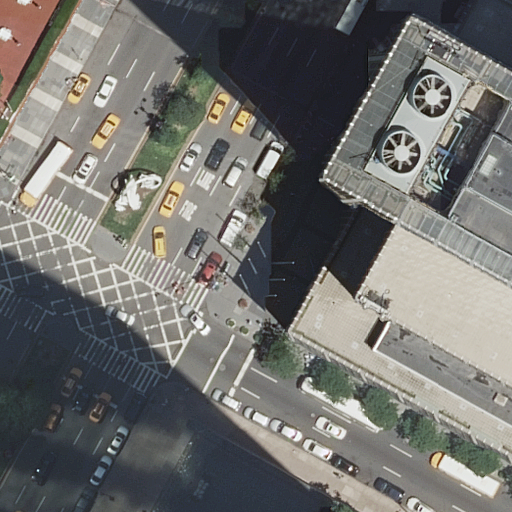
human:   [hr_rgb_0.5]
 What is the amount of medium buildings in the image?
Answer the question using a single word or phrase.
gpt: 0

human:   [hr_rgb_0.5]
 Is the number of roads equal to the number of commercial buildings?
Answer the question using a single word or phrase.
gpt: no

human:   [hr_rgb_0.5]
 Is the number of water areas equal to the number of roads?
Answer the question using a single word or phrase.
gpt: no

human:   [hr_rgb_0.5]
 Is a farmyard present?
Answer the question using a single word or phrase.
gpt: no

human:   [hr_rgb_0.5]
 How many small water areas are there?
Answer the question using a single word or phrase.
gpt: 0

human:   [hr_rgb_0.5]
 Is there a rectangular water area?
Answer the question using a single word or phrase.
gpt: yes

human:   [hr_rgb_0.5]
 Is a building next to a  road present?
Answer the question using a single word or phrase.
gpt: yes

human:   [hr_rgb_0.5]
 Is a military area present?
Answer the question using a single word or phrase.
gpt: no

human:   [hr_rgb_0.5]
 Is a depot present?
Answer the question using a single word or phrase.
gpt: no

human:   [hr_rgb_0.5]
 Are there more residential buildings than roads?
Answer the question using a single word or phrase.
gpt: no

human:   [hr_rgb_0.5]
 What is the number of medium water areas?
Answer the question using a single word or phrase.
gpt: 1

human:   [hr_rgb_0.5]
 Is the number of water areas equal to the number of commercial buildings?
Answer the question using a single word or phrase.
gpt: no

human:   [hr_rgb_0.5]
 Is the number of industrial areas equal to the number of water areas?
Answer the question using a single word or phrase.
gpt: no

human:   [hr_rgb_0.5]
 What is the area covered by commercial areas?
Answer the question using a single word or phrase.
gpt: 0m2

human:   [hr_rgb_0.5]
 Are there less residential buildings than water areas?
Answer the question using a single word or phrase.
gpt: yes

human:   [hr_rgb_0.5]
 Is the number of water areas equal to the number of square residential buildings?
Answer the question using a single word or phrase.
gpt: no

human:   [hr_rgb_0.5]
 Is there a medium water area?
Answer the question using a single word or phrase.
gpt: yes

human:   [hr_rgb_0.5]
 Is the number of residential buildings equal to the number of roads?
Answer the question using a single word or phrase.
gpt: no

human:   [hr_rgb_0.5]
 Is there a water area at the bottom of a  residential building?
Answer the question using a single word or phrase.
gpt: no

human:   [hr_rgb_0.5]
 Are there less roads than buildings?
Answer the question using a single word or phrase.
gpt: no

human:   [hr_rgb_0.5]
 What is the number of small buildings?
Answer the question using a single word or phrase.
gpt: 1

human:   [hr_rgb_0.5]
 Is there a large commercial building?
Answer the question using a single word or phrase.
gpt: yes

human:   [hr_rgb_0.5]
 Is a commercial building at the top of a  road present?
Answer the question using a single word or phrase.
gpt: yes

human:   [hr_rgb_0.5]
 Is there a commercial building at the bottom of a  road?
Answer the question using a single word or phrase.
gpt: no

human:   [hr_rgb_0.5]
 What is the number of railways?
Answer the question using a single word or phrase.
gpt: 0

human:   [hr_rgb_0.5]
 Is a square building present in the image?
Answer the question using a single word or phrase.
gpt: no

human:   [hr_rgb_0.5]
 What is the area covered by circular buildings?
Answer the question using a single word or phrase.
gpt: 0m2

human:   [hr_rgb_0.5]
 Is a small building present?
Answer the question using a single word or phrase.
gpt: yes

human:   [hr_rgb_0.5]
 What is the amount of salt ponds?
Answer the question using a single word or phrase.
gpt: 0

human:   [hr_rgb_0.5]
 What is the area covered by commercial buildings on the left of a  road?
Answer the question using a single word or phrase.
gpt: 2407m2

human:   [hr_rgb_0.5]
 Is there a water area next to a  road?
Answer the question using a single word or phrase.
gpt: yes

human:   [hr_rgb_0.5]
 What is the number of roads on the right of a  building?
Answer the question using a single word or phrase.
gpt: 3

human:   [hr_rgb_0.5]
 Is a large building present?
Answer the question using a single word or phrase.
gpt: yes

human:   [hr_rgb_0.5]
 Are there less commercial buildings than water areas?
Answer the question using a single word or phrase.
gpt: no

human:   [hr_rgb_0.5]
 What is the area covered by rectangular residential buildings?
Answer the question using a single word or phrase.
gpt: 0m2

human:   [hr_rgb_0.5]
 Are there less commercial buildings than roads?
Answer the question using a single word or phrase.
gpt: yes

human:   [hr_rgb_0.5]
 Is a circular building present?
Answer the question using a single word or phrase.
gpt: no